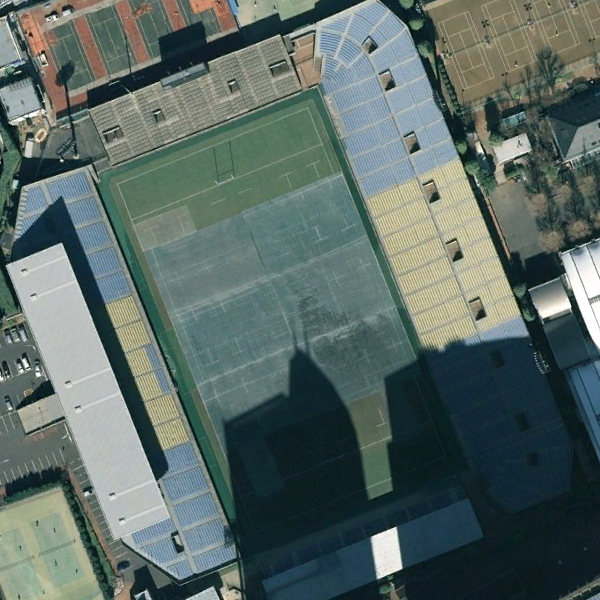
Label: Stadium